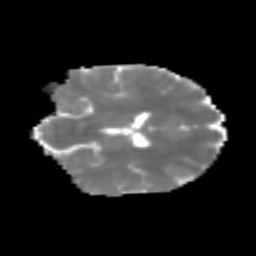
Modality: MD
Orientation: coronal
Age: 23
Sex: male
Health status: healthy